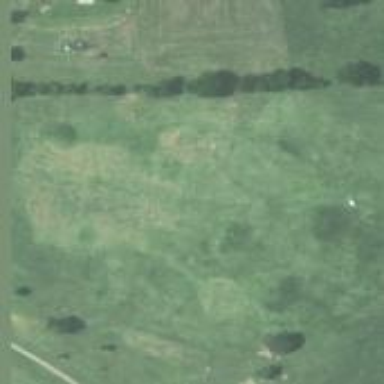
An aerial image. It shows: Grassy area designated as driving range for golf.